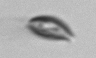
Label: Cryptophyta